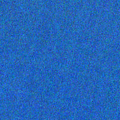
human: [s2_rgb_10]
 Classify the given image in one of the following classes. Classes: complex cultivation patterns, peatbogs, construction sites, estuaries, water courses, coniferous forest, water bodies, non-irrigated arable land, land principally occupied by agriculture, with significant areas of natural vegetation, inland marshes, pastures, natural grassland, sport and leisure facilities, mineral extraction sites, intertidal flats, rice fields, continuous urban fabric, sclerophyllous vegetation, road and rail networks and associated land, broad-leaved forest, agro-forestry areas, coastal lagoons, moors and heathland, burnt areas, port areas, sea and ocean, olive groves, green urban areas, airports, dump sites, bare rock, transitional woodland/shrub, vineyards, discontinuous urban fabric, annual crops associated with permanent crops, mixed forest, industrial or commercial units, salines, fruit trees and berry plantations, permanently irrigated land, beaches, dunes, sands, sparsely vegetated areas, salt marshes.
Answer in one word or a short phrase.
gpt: sea and ocean